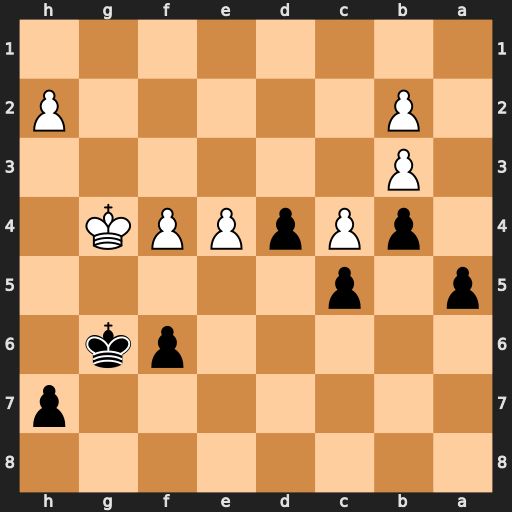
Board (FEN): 8/7p/5pk1/p1p5/1pPpPPK1/1P6/1P5P/8
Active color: b
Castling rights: -
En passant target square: -
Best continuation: f5+ Kf3 fxe4+